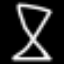
Label: hourglass